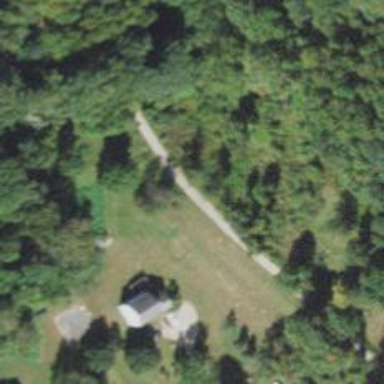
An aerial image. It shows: Residential driveway.